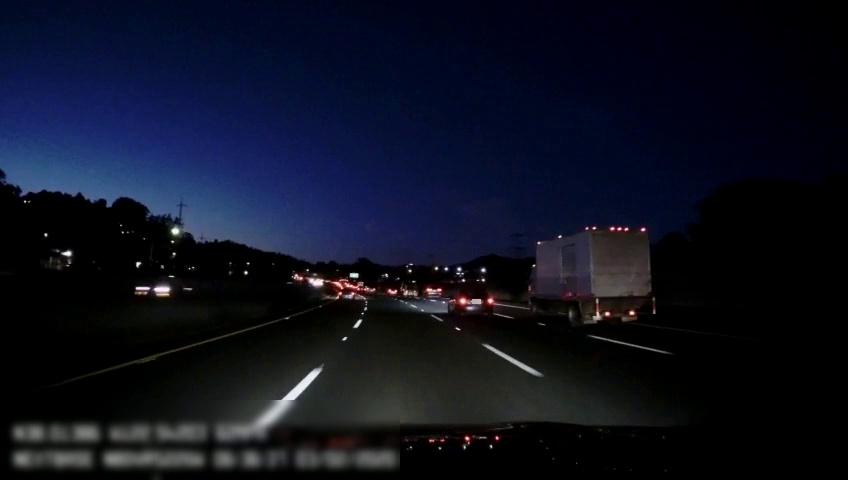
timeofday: Night
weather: Other
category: Drivable Space
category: Vehicles | Car
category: Vehicles | Truck
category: Vehicles | Other LV
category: Vehicles | SUV
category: Vehicles | Car
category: Vehicles | Car
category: Vehicles | SUV
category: Lanes | Alternate Lane
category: Lanes | Current Lane
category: Lanes | Current Lane
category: Lanes | Alternate Lane
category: Lanes | Alternate Lane